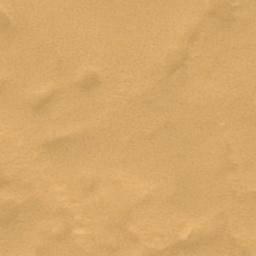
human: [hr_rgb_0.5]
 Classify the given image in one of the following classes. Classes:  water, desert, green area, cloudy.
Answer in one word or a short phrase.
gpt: desert